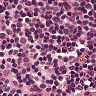
Metastatic tissue present: no